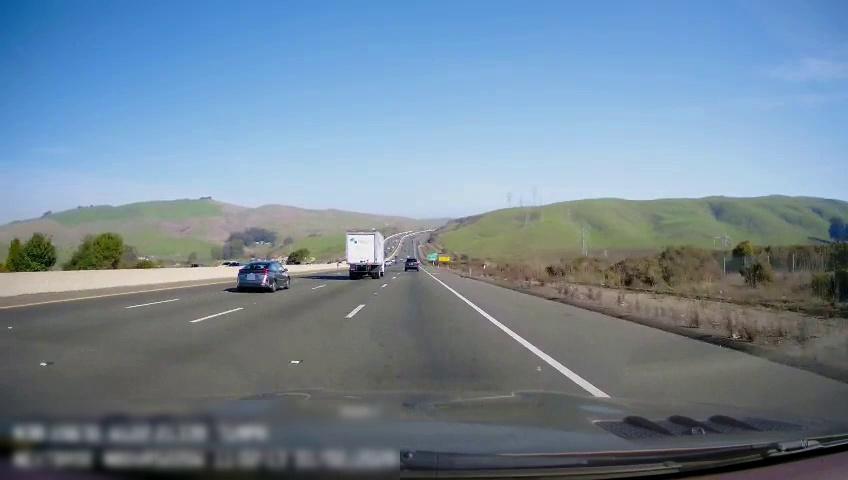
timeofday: Day
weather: Sunny
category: Drivable Space
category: Drivable Space
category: Vehicles | Car
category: Vehicles | Truck
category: Vehicles | SUV
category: Vehicles | SUV
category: Lanes | Alternate Lane
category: Lanes | Alternate Lane
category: Lanes | Alternate Lane
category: Lanes | Current Lane
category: Lanes | Alternate Lane
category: Traffic | Signs